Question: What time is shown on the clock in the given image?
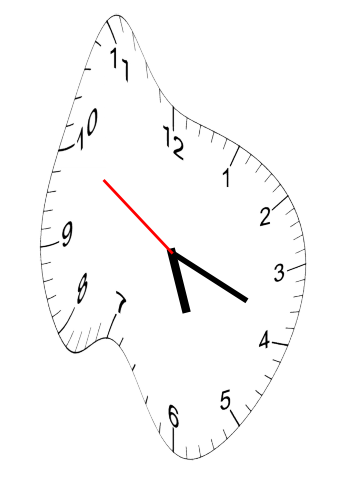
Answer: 05:18:50